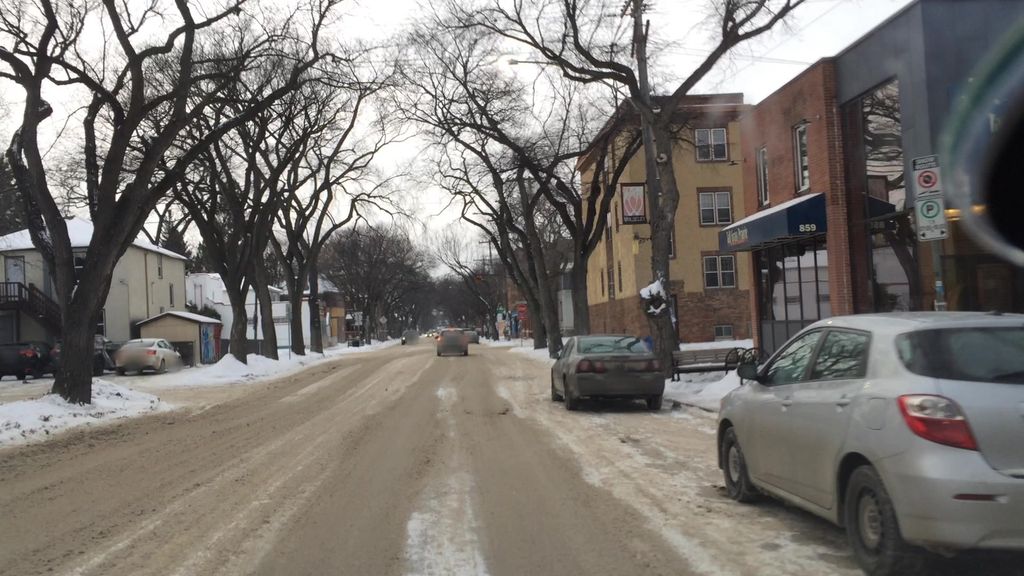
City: winnipeg